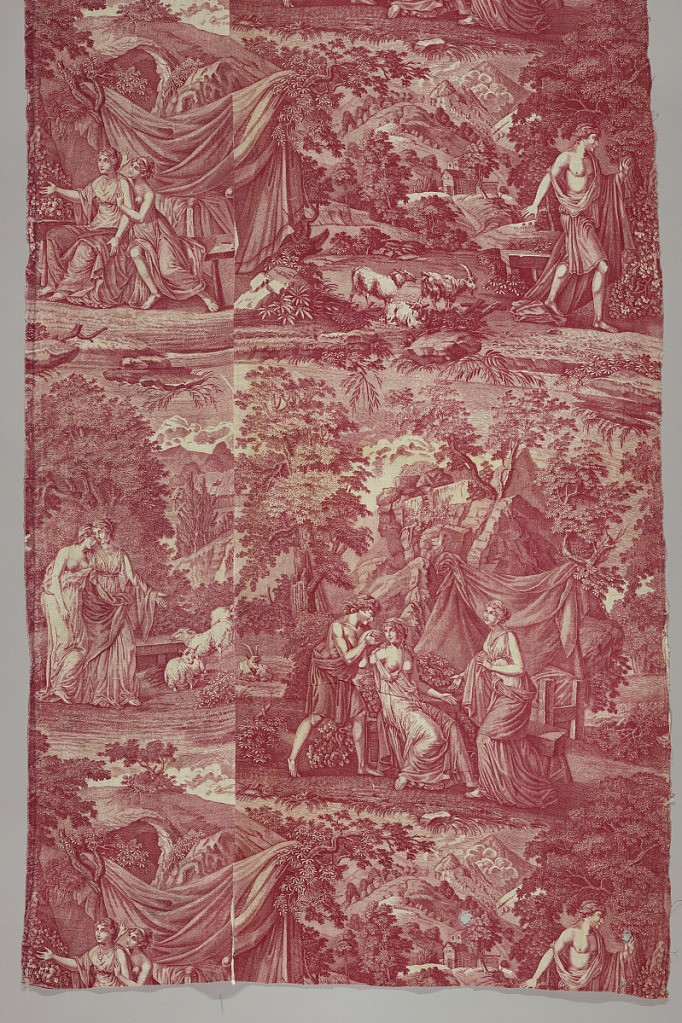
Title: Textile
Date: ca. 1800
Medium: cotton Technique: printed by engraved plate on plain weave
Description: Two women and a man all in classical dress in a pastoral setting. In red on white.